Aerial crown-view tile of a tropical tree (Barro Colorado Island, Panama), acquired 20250317:
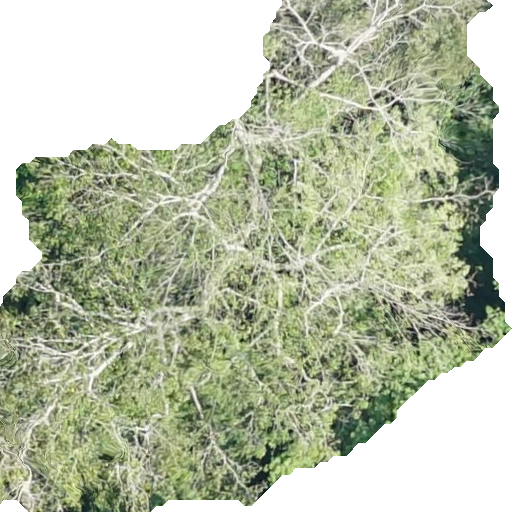
Species: Hura crepitans
GBIF accepted scientific name: Hura crepitans
Crown area: 302.086 m²